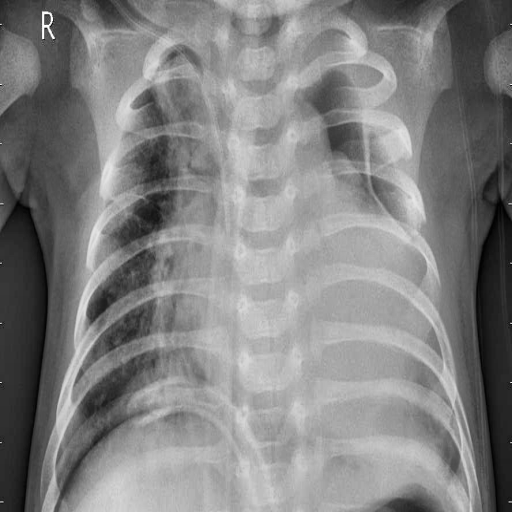
Finding: PNEUMONIA